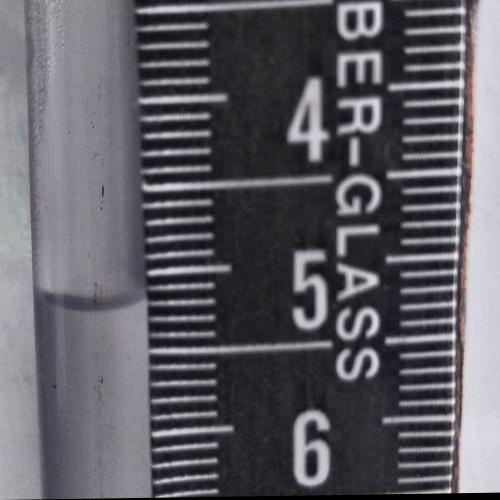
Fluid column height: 5.2 cm